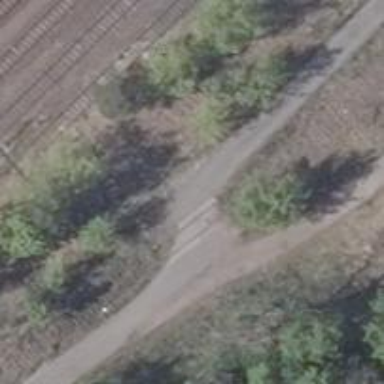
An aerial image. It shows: Abandoned railway yard.